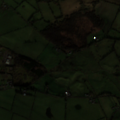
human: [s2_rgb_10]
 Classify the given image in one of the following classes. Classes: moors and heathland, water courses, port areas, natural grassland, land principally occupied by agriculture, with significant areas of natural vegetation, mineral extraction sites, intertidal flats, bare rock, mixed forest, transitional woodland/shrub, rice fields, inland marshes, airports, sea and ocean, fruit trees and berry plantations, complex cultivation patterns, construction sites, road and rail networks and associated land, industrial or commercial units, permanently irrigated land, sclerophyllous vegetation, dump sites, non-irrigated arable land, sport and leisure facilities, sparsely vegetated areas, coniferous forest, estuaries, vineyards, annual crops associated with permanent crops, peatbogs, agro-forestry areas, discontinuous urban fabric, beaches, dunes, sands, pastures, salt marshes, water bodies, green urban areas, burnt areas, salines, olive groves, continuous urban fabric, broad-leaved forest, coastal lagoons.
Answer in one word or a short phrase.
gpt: pastures, land principally occupied by agriculture, with significant areas of natural vegetation